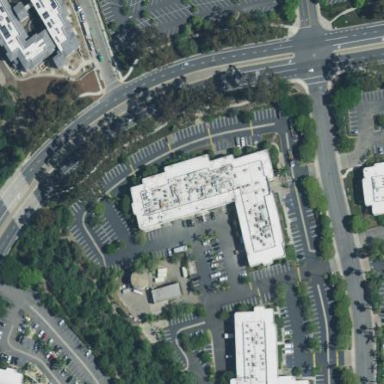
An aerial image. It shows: Commercial building.